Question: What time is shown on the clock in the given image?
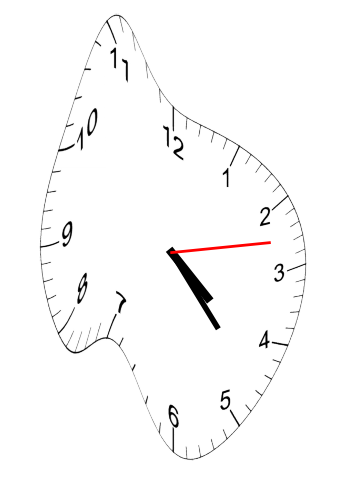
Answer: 04:23:13